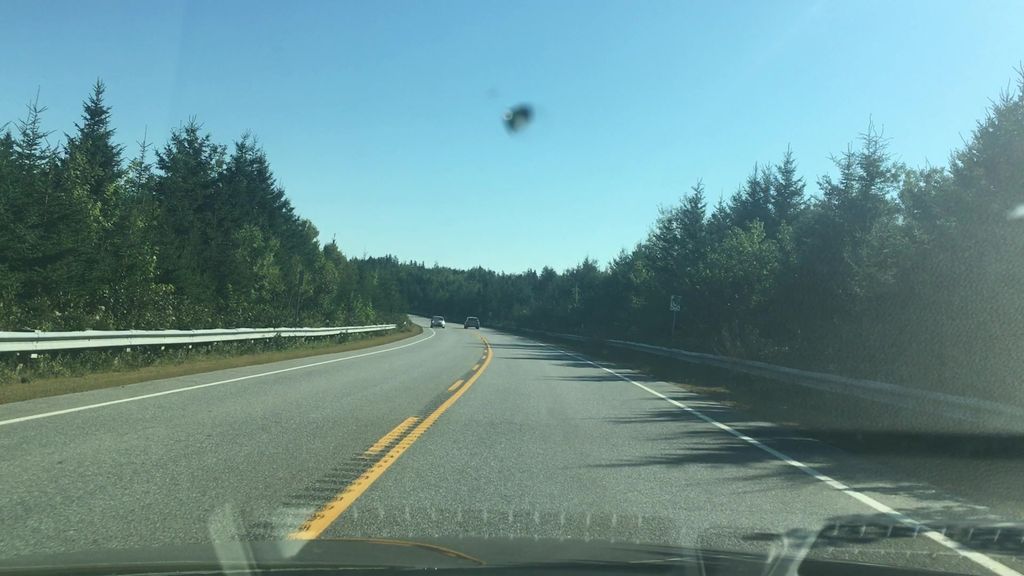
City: halifax